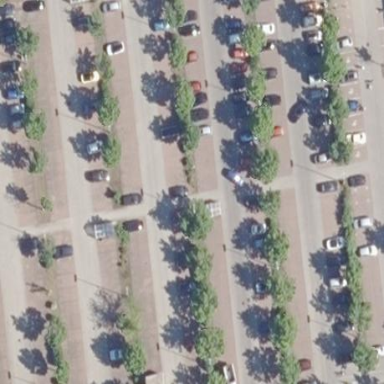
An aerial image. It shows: Parking aisle with paving stones surface.